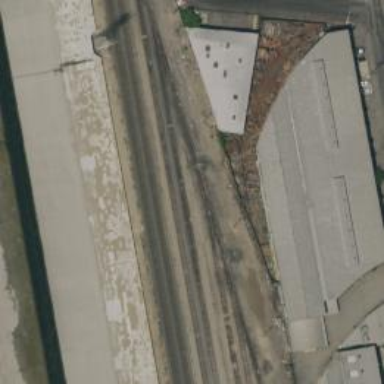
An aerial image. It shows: Railway yard in service.